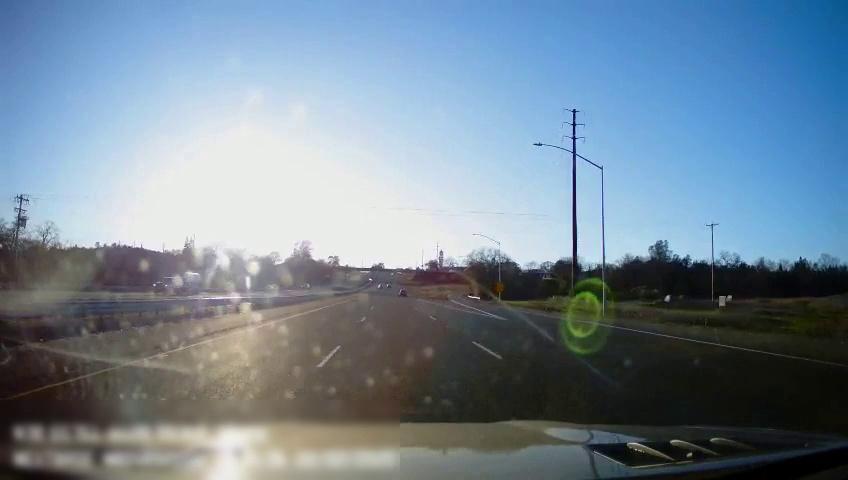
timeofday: Day
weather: Sunny
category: Drivable Space
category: Drivable Space
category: Vehicles | SUV
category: Lanes | Current Lane
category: Lanes | Current Lane
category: Lanes | Alternate Lane
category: Lanes | Alternate Lane
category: Lanes | Alternate Lane
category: Lanes | Alternate Lane